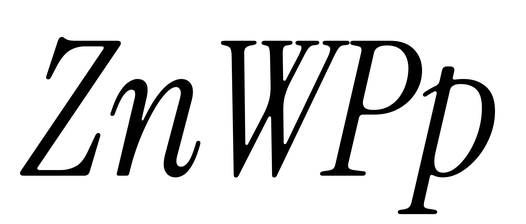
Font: InstrumentSerif-Italic